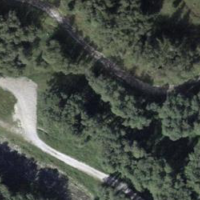
EUNIS habitat code: 32
Species observed at this site:
Boloria titania